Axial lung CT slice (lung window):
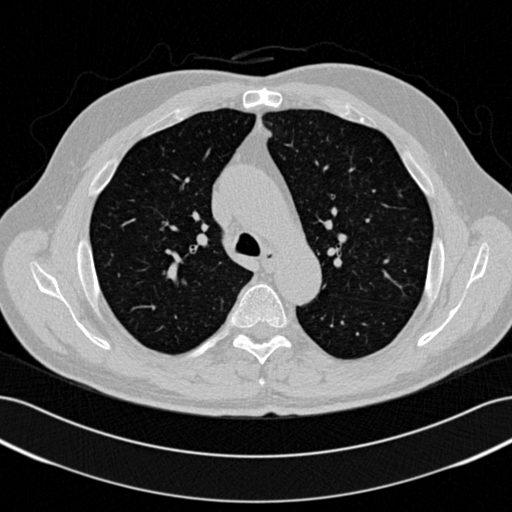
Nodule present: no